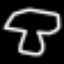
Label: mushroom